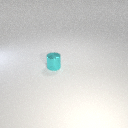
small cyan metal cylinder